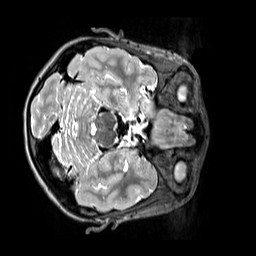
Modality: T2w
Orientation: axial
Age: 10
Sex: female
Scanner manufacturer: siemens
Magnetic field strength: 3 T
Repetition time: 3.2 s
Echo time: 0.408 s